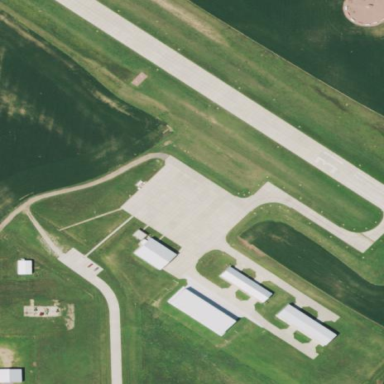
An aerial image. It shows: Apron at the airport.